Field crop: maize
Growth stage: 2
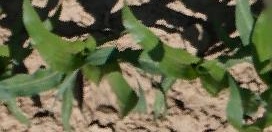
Species: maize